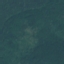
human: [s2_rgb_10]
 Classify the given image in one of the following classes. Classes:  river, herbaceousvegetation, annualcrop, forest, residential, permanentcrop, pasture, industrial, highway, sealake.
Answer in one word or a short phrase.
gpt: Forest